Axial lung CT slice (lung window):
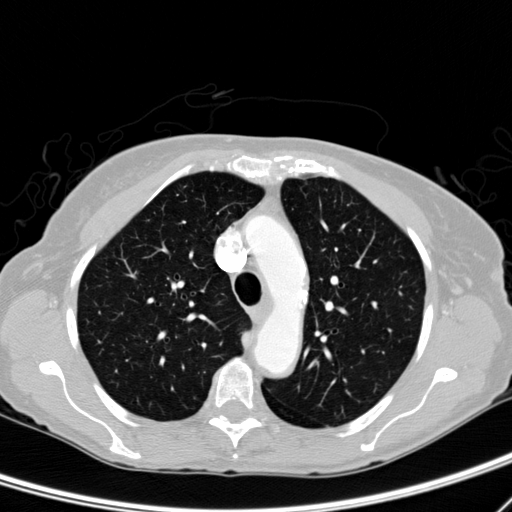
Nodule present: no